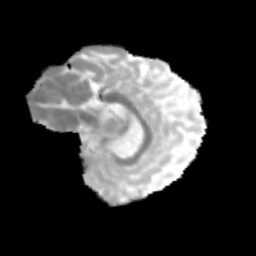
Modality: MD
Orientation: sagittal
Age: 12
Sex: female
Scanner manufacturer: siemens
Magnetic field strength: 3 T
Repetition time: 3.8 s
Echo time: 0.07 s